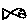
Label: fish